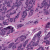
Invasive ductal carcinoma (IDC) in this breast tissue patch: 1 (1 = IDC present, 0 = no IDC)